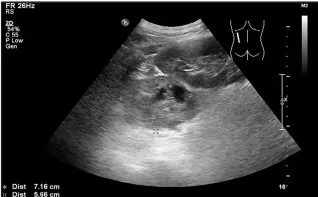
(A) Heterogeneous echogenic mass with a size of approximately 72 x 57 mm in the left adrenal gland with clear boundary and regular shape, in which patchy anechoic areas were observed.
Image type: radiology (ultrasound)